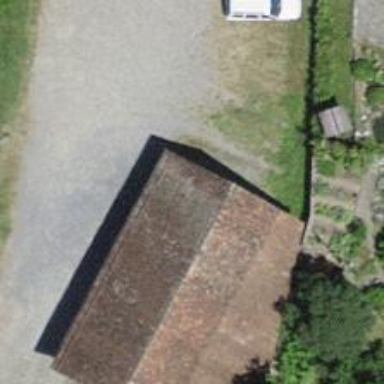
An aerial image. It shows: Garage.